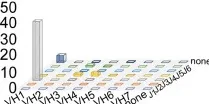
Hyperplastic T cells in inguinal lymph node turned out to be expanded CAR-T cells. (C) Immunophenotypic analysis of the inguinal lymph node biopsy.
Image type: chart (chart)